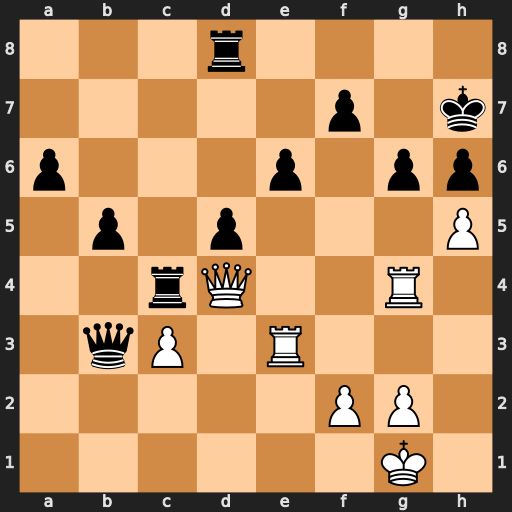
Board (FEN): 3r4/5p1k/p3p1pp/1p1p3P/2rQ2R1/1qP1R3/5PP1/6K1
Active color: w
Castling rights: -
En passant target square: -
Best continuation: hxg6+ fxg6 Qa7+ Kh8 Rh3 Qd1+ Kh2 Rxg4 Rxh6+